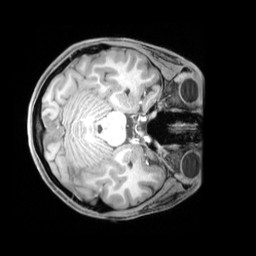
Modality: T1w
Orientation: axial
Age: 24
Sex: female
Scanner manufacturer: siemens
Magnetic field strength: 3 T
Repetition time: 1.97 s
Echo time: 0.00206 s